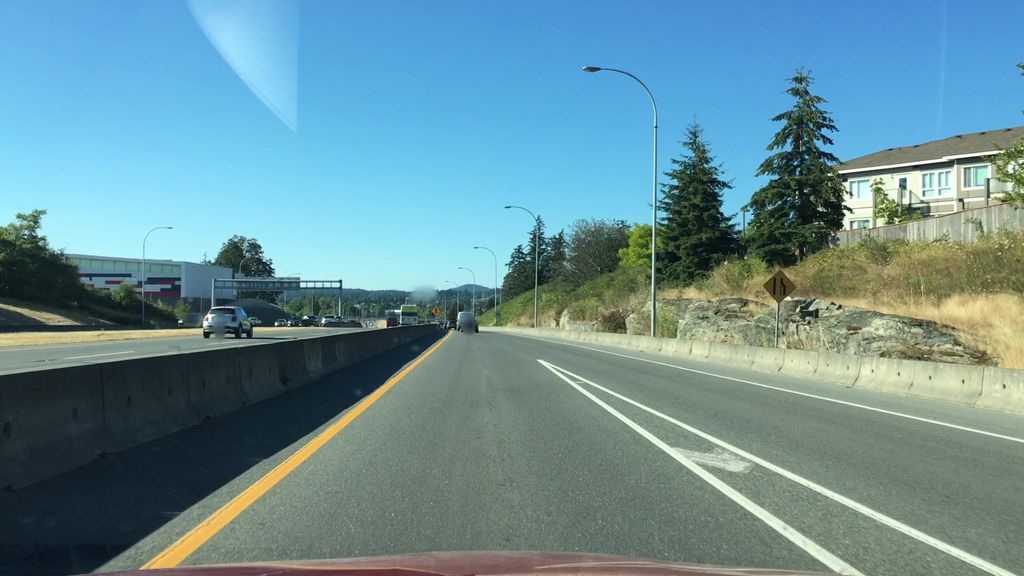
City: victoria